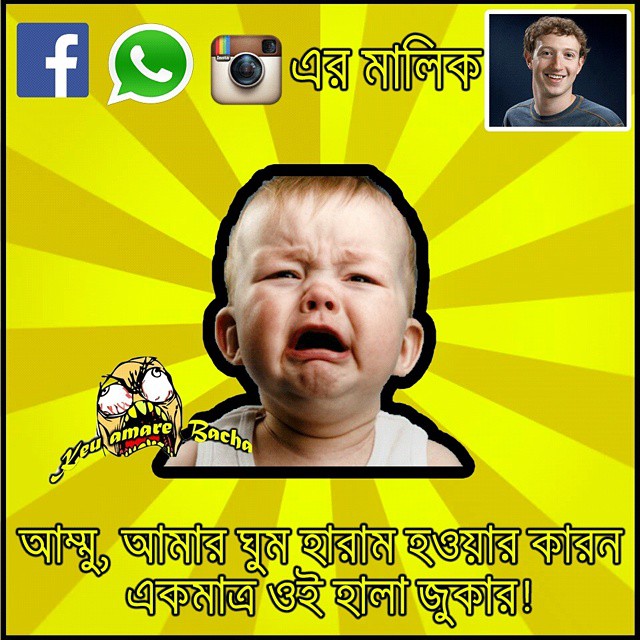
Caption: এর মালিক  আম্মু, আমার ঘুম হারাম হওয়ার কারণ একমাত্র ওই হালা জুকার !
Label: non-hate